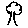
Label: tree